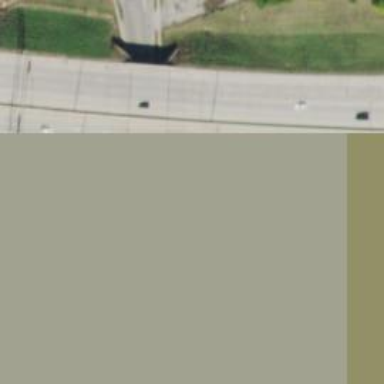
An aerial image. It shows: Bridge over motorway.